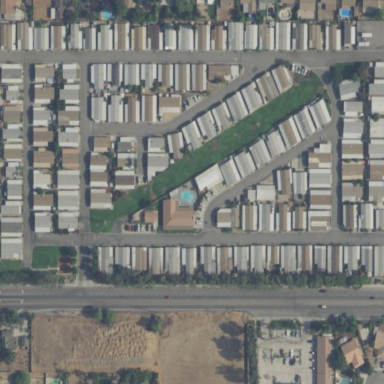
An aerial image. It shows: Residential area known as trailer park.